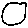
Label: circle